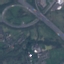
Label: Highway